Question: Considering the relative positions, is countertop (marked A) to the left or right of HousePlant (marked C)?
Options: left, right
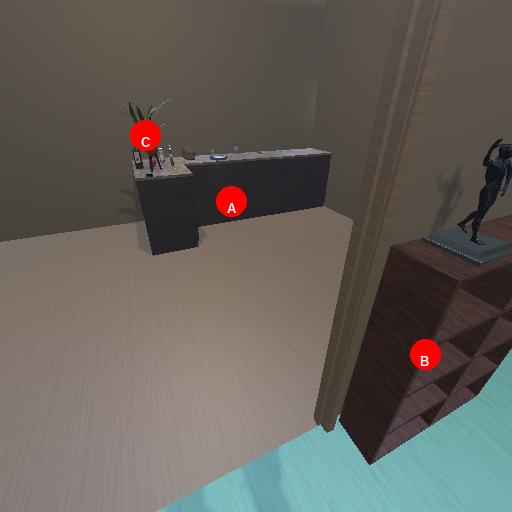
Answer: left